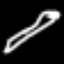
Label: pencil